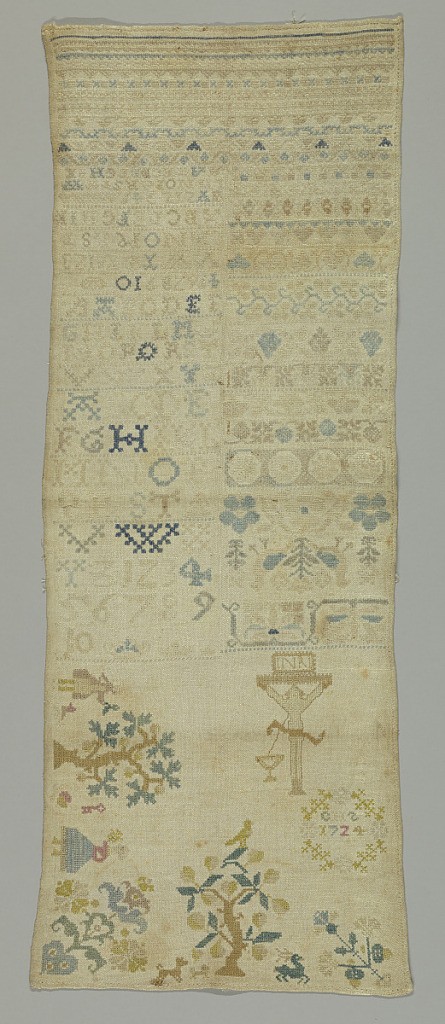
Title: Sampler
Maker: C. H. S.
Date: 1724
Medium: silk and cotton embroidery, linen foundation Technique:
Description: Divided into two sections. First section has a Crucifixion, secular scenes, floral motifs, and a wreath with the initials "C. H. S. 1724." Second section: Alphabets, numerals and cross borders in geometric and floral designs.